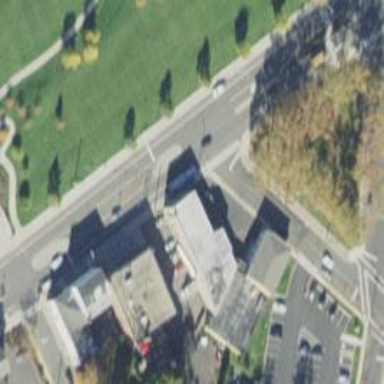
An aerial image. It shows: Convenience shop.